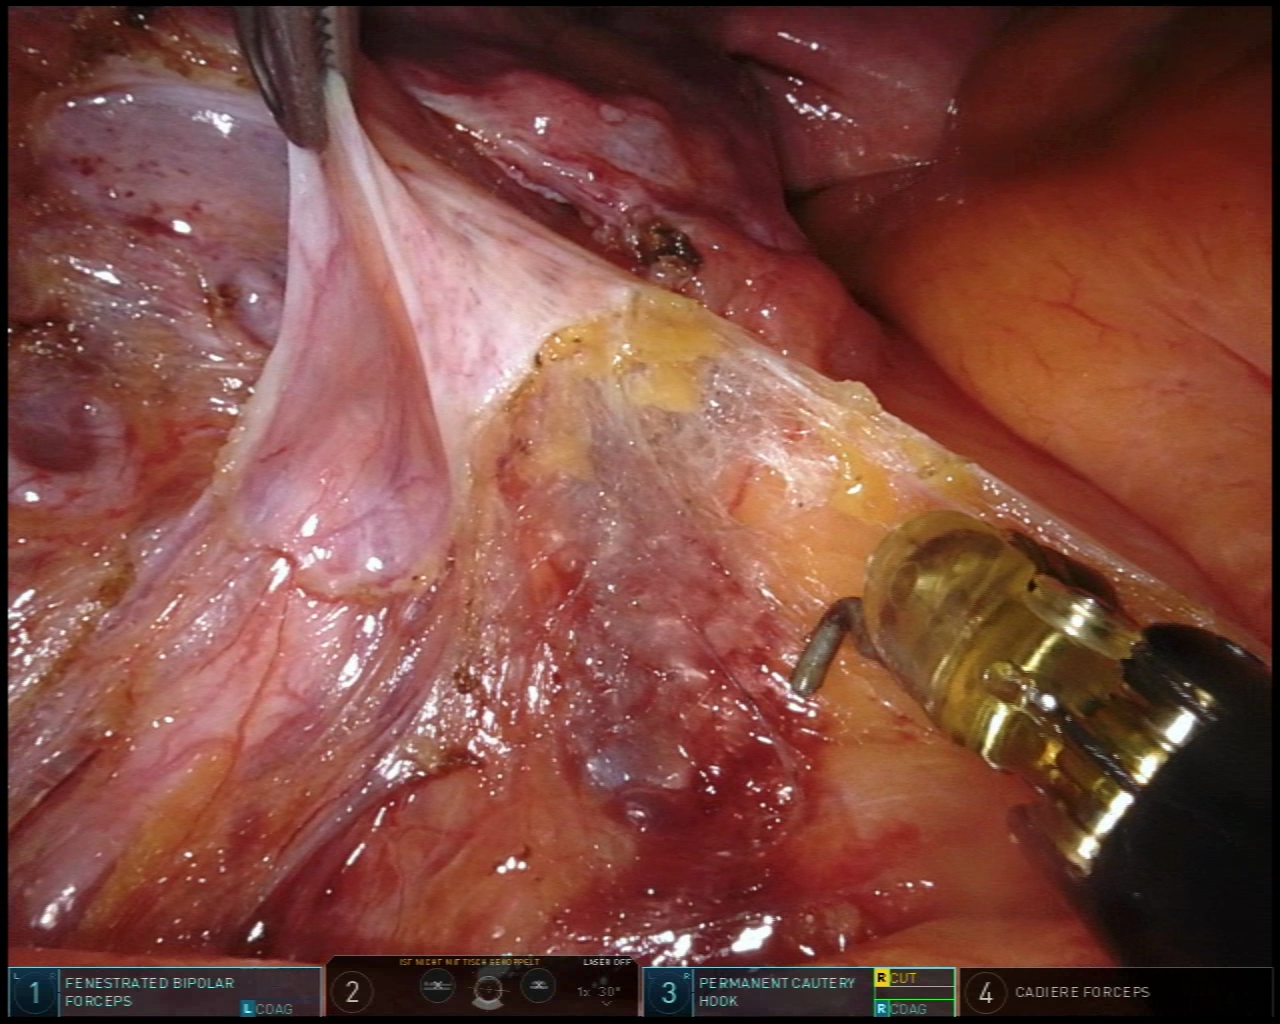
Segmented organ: ureter
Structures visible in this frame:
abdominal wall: no
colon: no
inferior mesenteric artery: no
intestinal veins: no
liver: no
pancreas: no
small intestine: no
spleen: no
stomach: no
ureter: yes
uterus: yes
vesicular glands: no